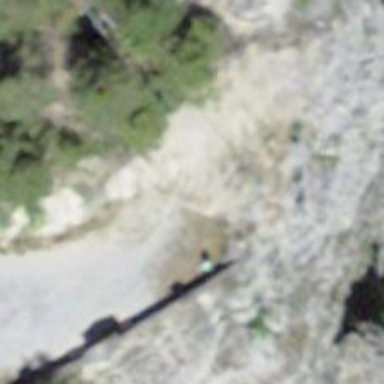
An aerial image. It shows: Path going through tunnel.